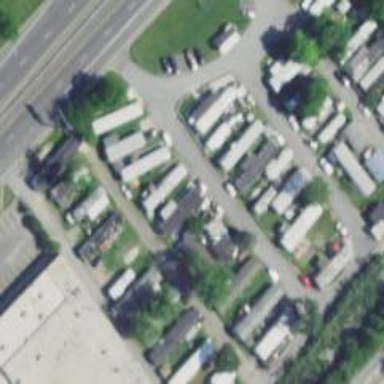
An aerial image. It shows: Residential area with mobile homes.